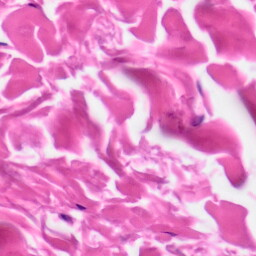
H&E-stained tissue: Skin